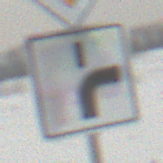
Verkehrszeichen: VerlaufVorfahrtsstrasse8
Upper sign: Vorfahrtsstrasse
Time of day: MorningAfternoon
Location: Outdoor (Nature)
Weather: Overcast
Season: Winter
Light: Natural